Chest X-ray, PA view. Patient: 33 years old, sex M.
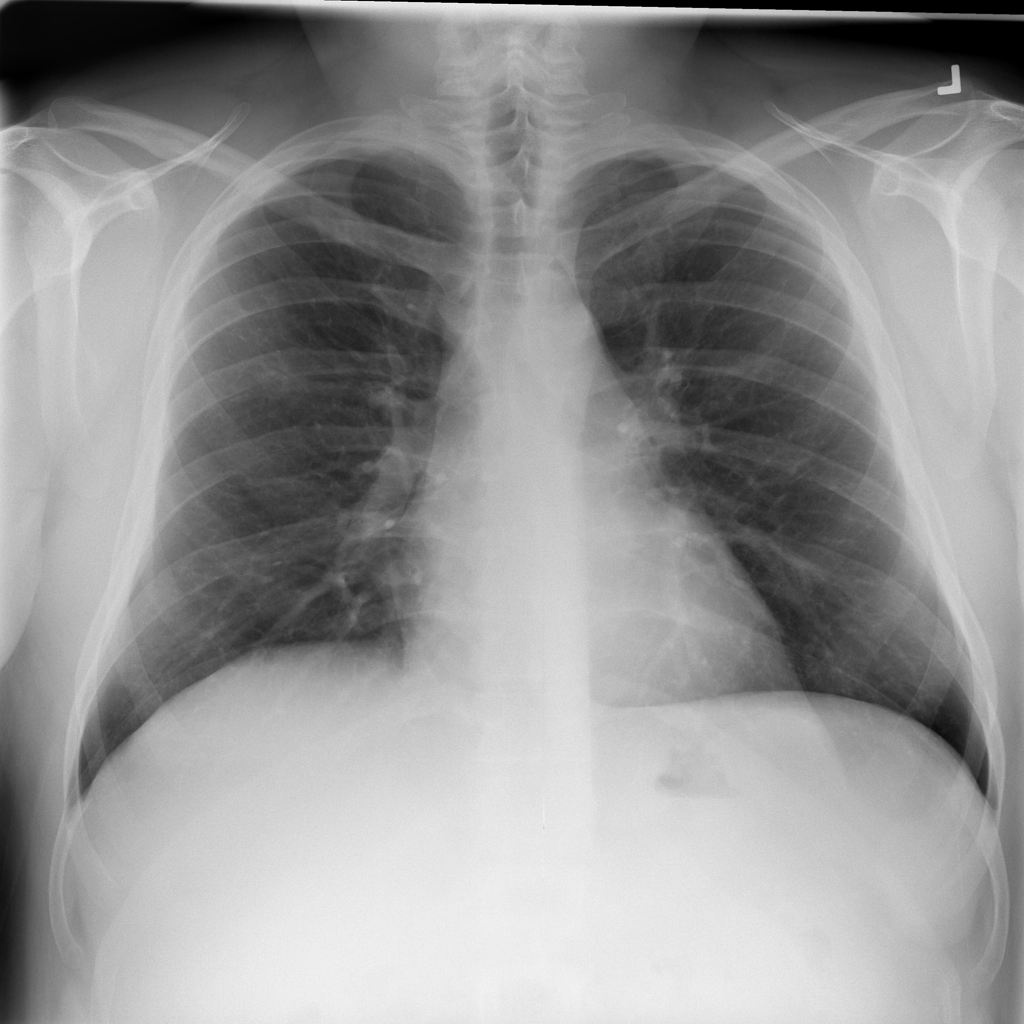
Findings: No Finding